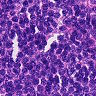
Metastatic tissue present: no